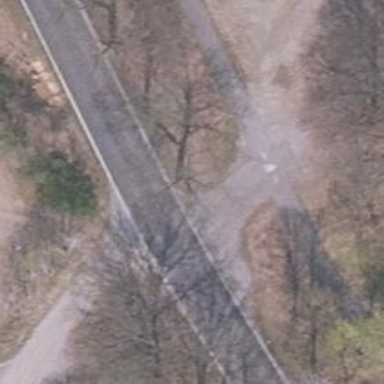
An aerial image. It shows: Secondary road.